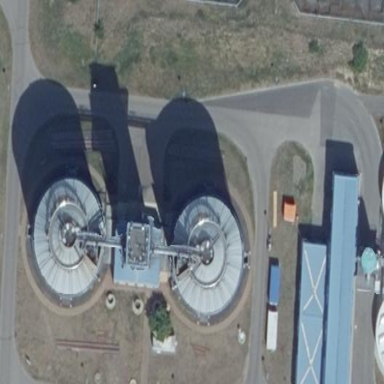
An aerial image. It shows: Building with storage tank.